Question: I have been searching the web for the past 2 hours trying to find how to achieve this result:

But I don't want to use images. I was trying to use the :after selector to achieve that result.
Is it possible.
I'm so sorry if this has been asked 200x , but I couldn't find it. I swear that I searched.
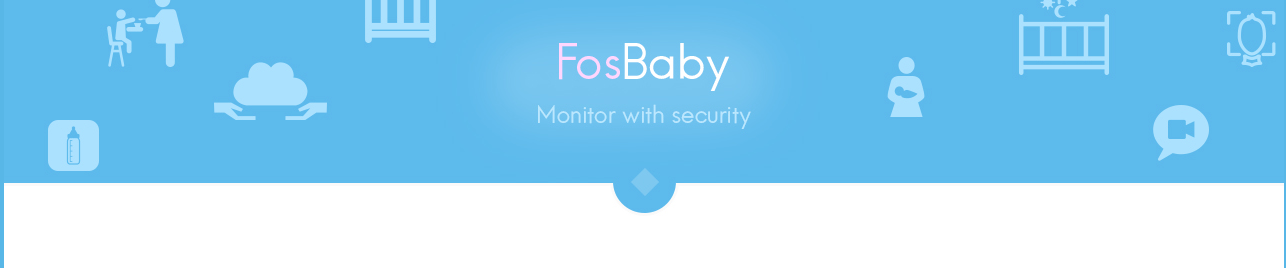
Answer: You're correct in using the :after pseudo-class. My assumption is that you possibly forgot to specify the 'content: ''' attribute.
So first, you're going to want to create a block and position it at the bottom of your header:
'''
header { position: relative; }
header:after {
content: '';
display: block;
height: 44px;
margin-left: -22px;
position: absolute;
left: 50%;
bottom: -22px; // Pull it out to half of its size for the semi-circle look
width: 44px;
}
'''
Then make it circular using border-radius:
'''
-webkit-border-radius: 44px;
-moz-border-radius: 44px;
border-radius: 44px;
'''
---
Final code:
'''
header:after {
content: '';
display: block;
height: 44px;
margin-left: -22px;
position: absolute;
left: 50%;
bottom: -22px; // Pull it out to half of its size for the semi-circle look
width: 44px;
-webkit-border-radius: 44px;
-moz-border-radius: 44px;
border-radius: 44px;
}
'''